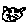
Label: cat